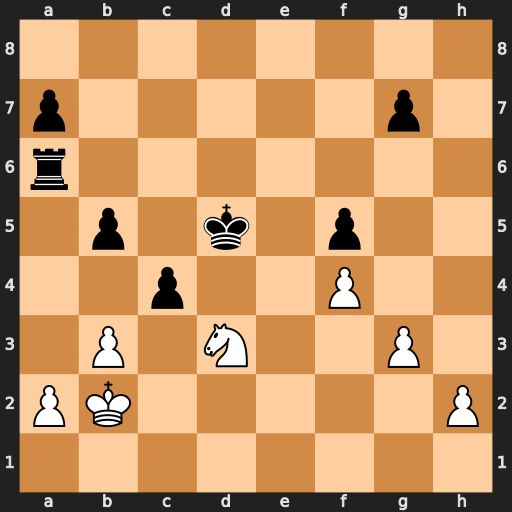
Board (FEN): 8/p5p1/r7/1p1k1p2/2p2P2/1P1N2P1/PK5P/8
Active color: w
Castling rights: -
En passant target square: -
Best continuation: Nb4+ Ke4 Nxa6